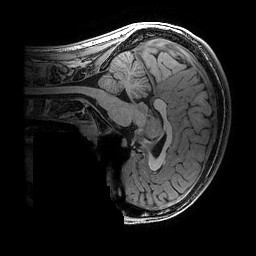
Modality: T1w
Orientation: sagittal
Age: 16
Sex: male
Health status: ill
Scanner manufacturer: ge
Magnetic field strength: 3 T
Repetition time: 0.007664 s
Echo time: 0.00342 s